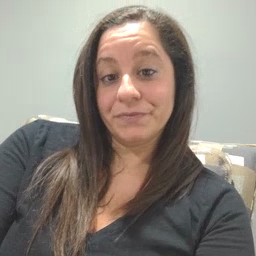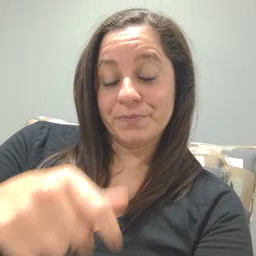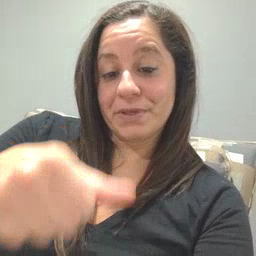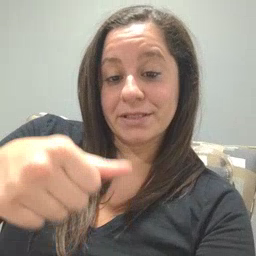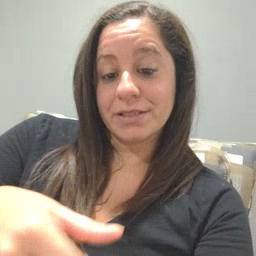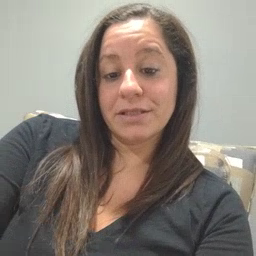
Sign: puzzle